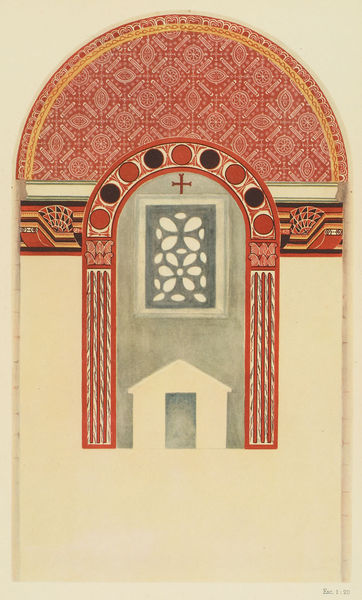
Titel: San Julián de los Prados in Oviedo
Standort: Oviedo, San Julián de los Prados (EU - E)
Schlagwörter: gelb, blume, fenster, grau, schwarz, säulen, tür, zeichnung, blüten, haus, rot, muster, ornament, architektur, kirche, kreis, relief, bogen, grafik, graphik, pilaster, rundbogen, detail, tor, punkte, eingang, kreuz, orient, umrahmung, kreise, entwurf, halbkreis, fries, portal, fenste, supraporte, karolingisch